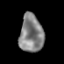
Tissue: prostate
Cell type: T cells
Senescence score: 0.298
Nuclear area (px): 879
Mean DAPI intensity: 129.902